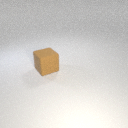
large brown rubber cube